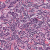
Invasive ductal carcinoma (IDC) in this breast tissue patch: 1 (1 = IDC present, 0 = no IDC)